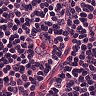
Metastatic tissue present: no